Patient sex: M
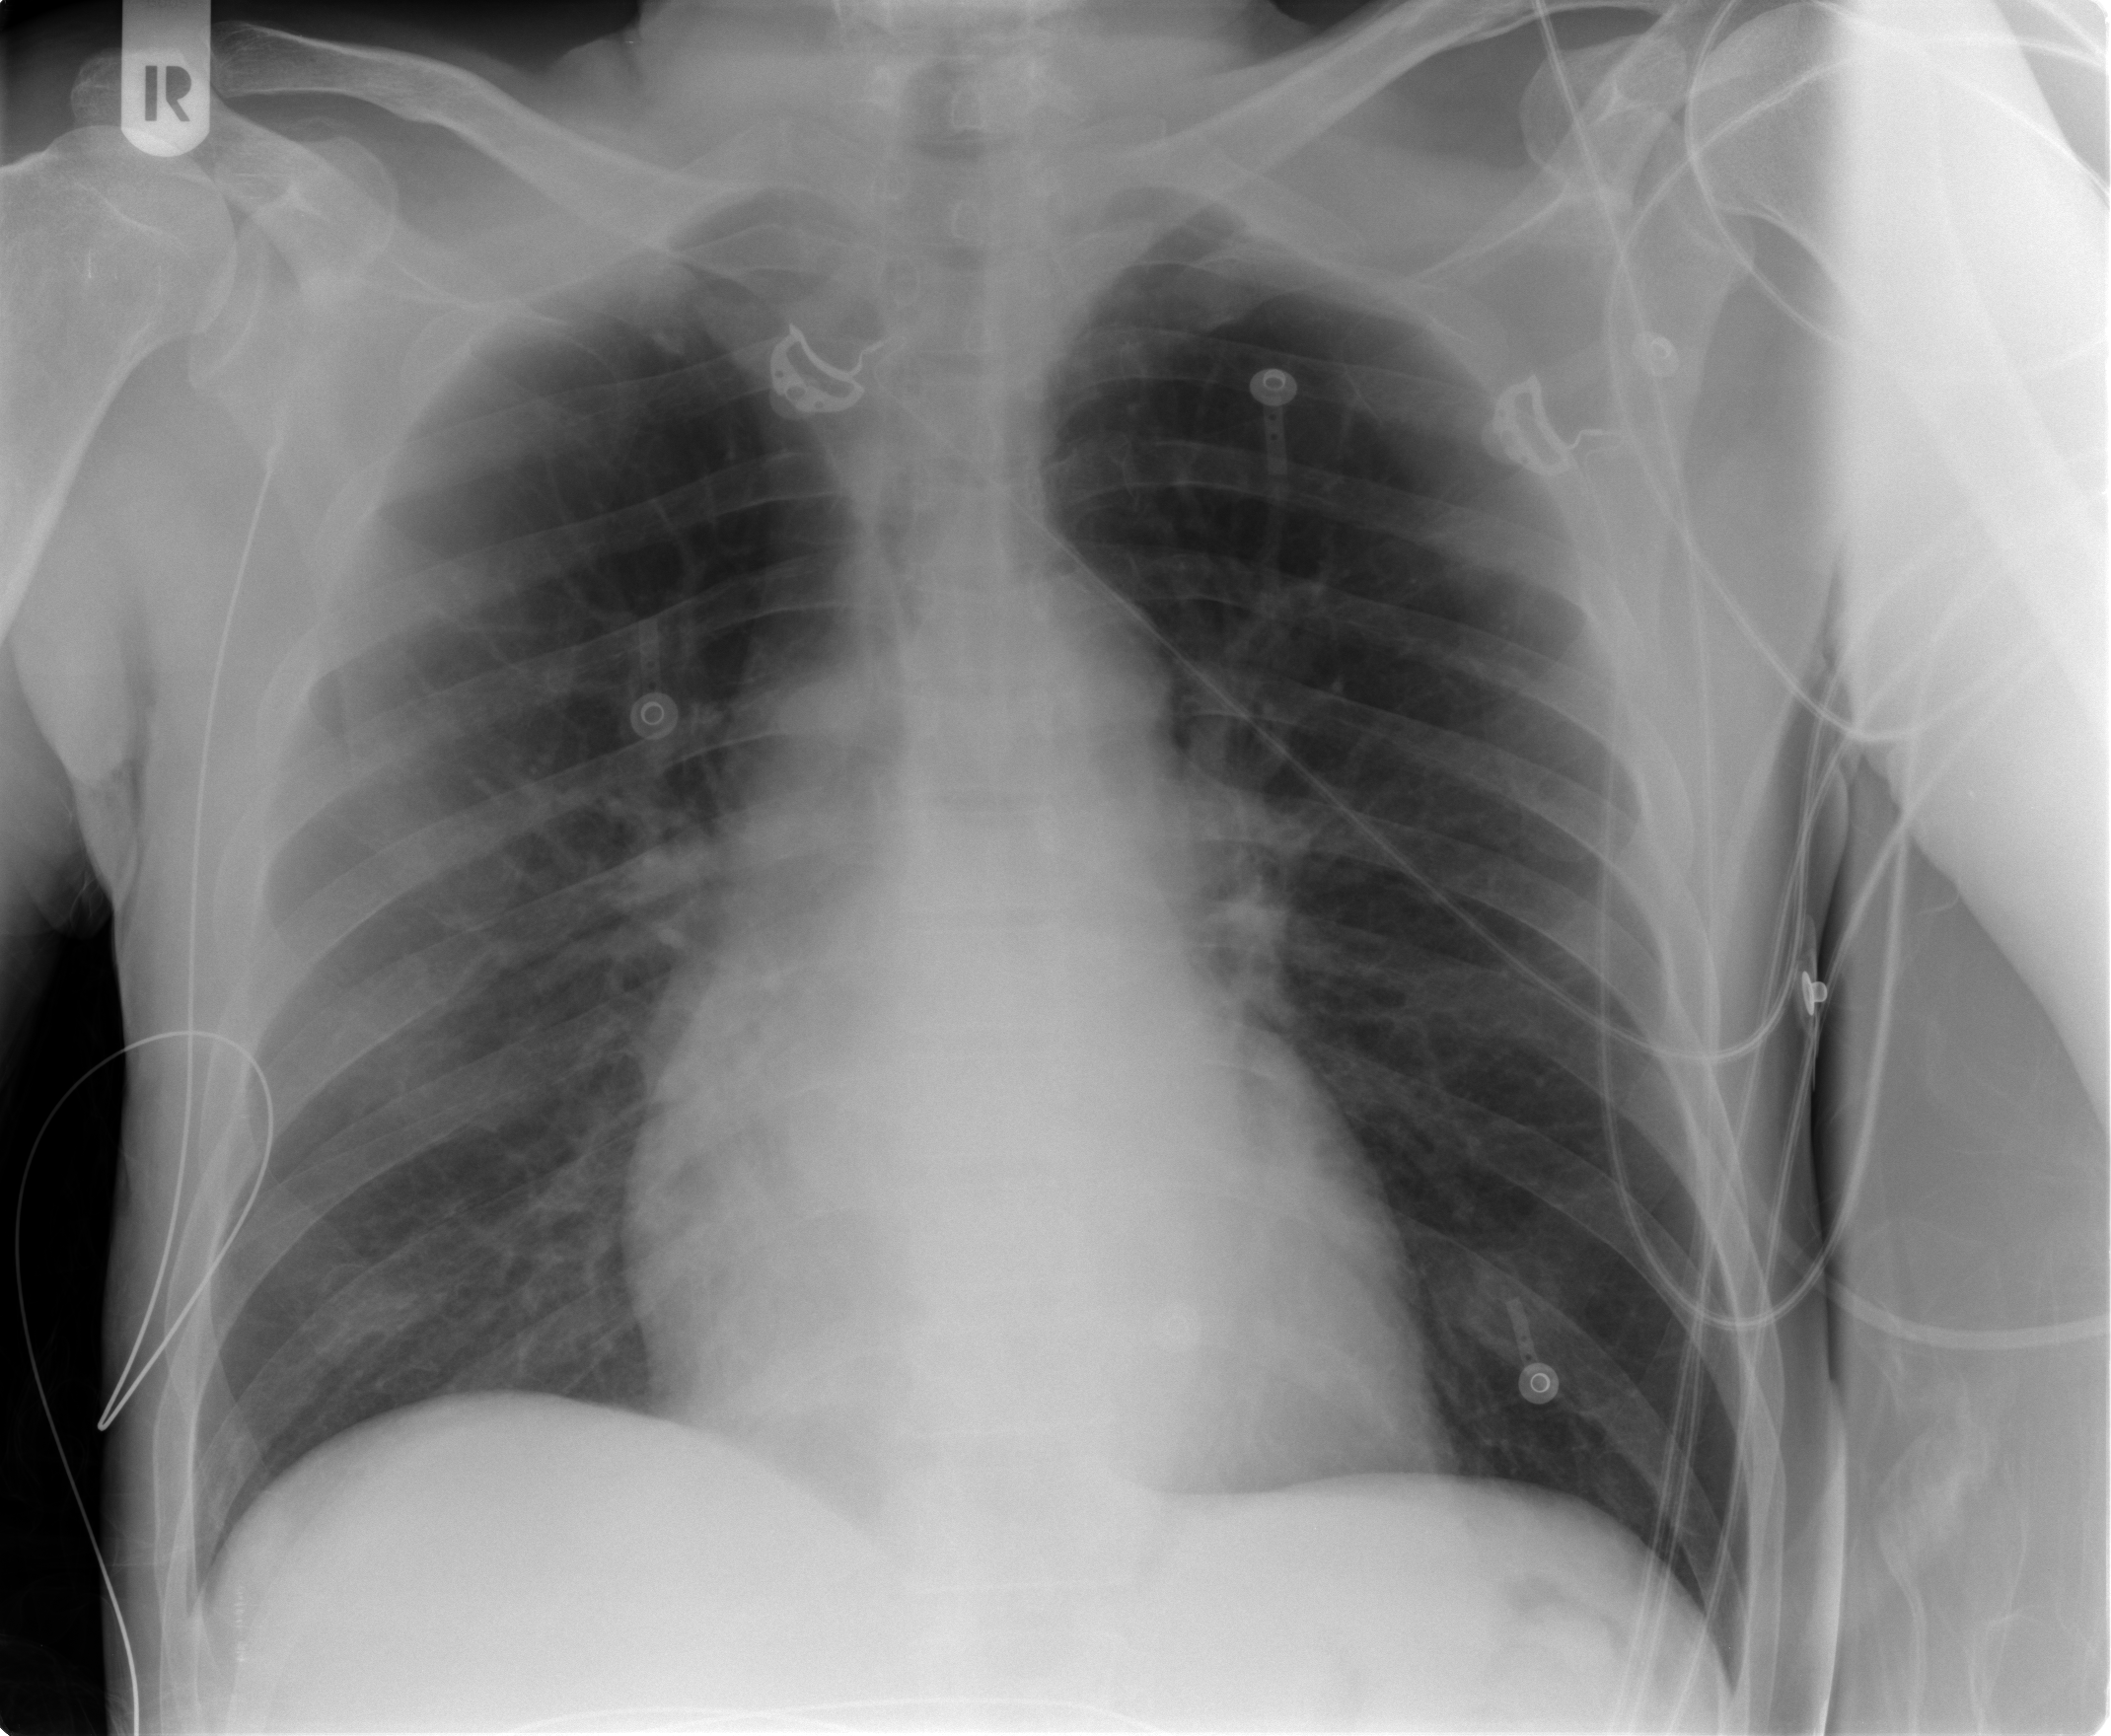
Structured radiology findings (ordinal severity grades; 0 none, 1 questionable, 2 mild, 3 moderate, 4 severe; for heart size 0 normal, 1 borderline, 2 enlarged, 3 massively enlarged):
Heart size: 0
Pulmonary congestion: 0
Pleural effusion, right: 0
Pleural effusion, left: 0
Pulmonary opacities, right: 1
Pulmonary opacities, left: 0
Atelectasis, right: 0
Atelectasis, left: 0